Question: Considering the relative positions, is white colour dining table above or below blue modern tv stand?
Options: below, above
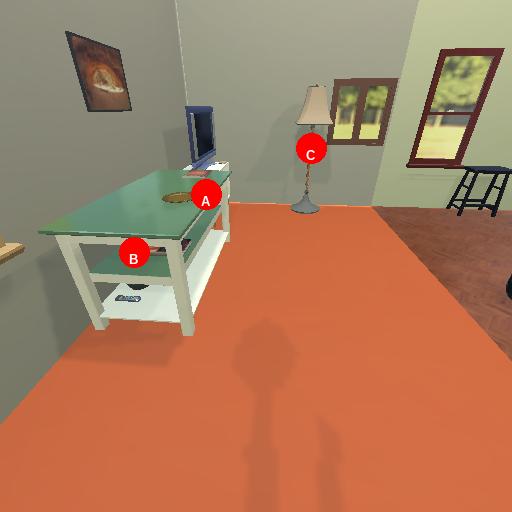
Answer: below